Question: I have a small problem with PrimeFaces Extensions.
I use the Tag inside a CommandButton.
The functionality is OK, but the "pe-Tag" is rendered and makes a gap between two buttons, which is bigger than without the tag. (you can see it on the picture)
Any idea how I have to configure my button, so that the "pe-Tag" is not rendered?
Picture:

Button-Code:
'''
<p:commandButton value="#{labels.abort}"
icon="ui-icon-cancel"
process="@this"
update=":workflowContentPanel"
immediate="true"
actionListener="#{workflowHandler.abort}"
rendered="#{myBean.entity}">
<pe:resetInput target="workflowPG"/>
</p:commandButton>
'''
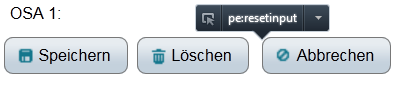
Answer: OK, found out.
Sometimes Eclipse does make funny things.
There was an "invisible" blank inside my code. Don't know why, haven't used auto format or something similar ;-(
The blank was between the closing bracket from and the opening bracket from